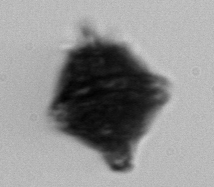
Label: Gonyaulax